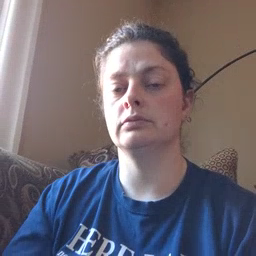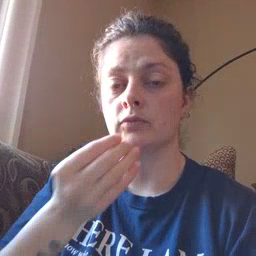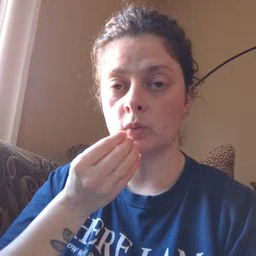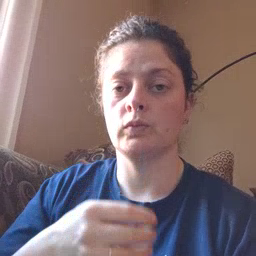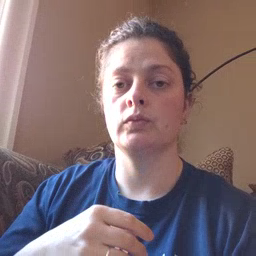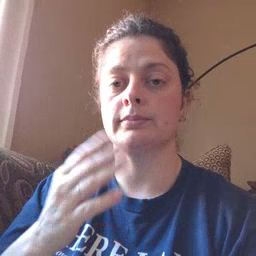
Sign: food